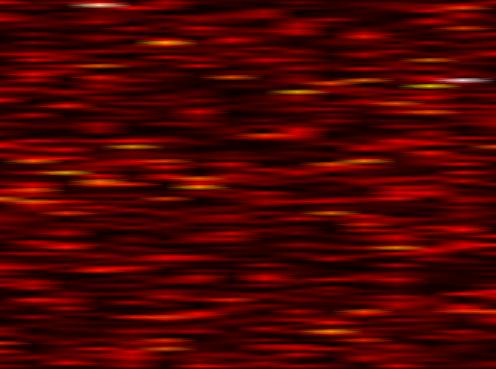
Label: WOLA